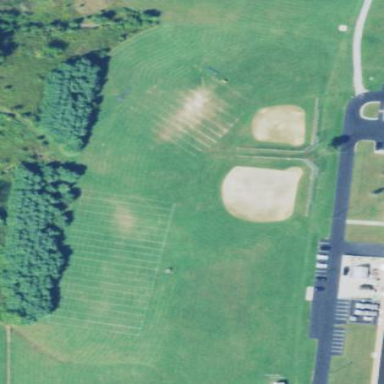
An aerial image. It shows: Baseball pitch for leisure and sports activities.